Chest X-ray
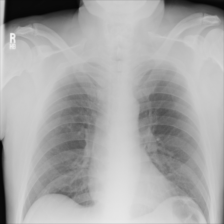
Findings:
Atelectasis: negative
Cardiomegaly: negative
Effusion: negative
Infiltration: negative
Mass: negative
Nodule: negative
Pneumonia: negative
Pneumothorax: negative
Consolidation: negative
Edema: negative
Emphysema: negative
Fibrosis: negative
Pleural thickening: negative
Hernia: negative